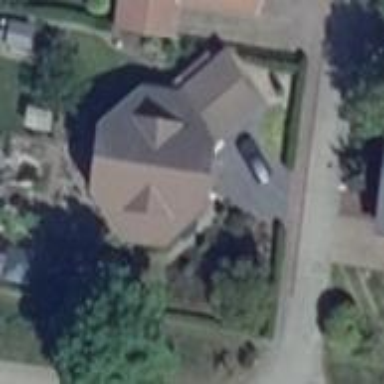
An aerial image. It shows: Detached building.